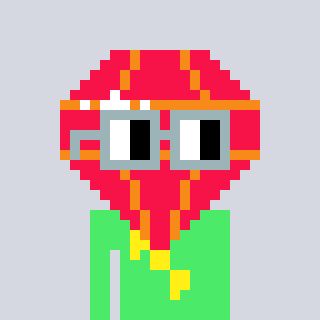
a pixel art character with square dark gray glasses, a red diamond-shaped head and a teal-colored body on a cool background